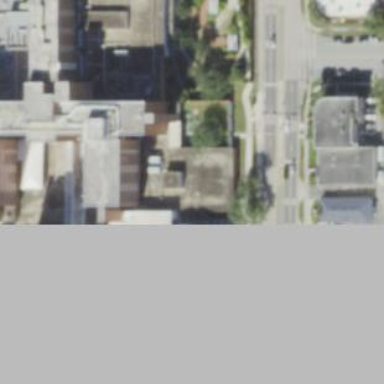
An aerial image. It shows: Hospital building.